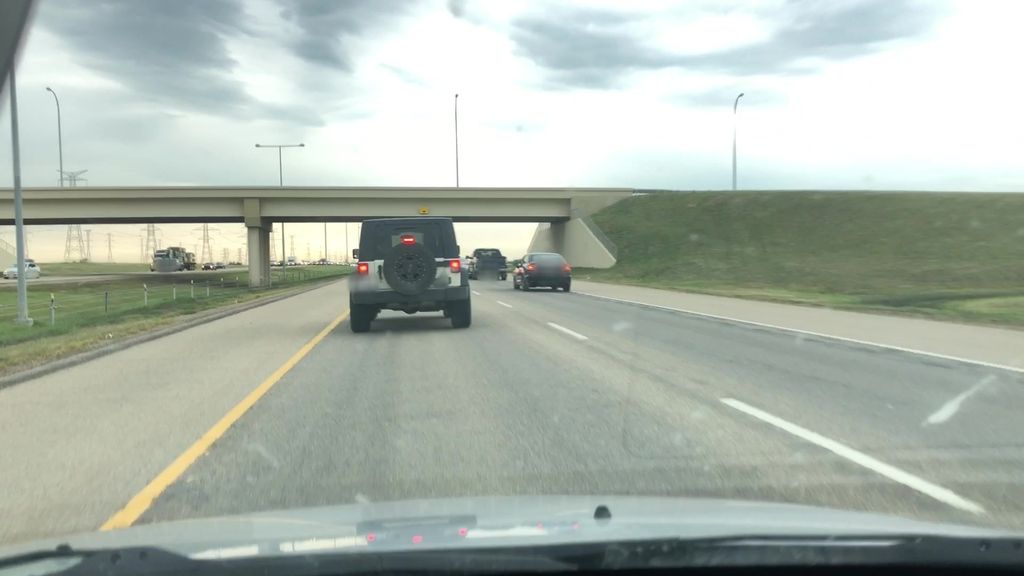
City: edmonton